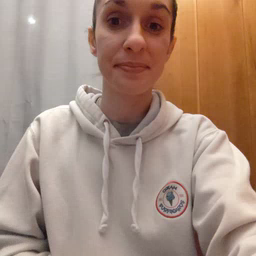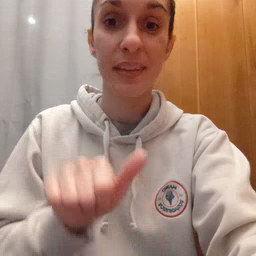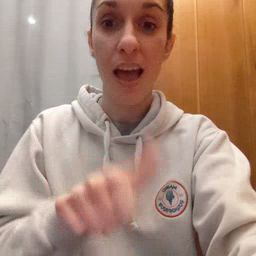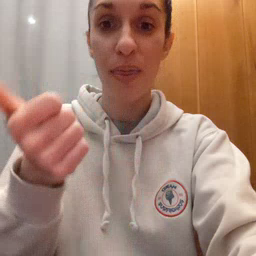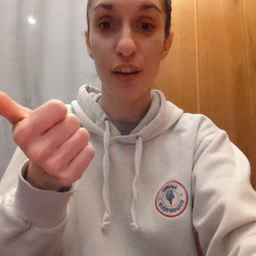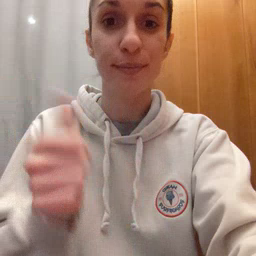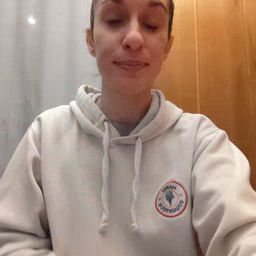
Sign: another